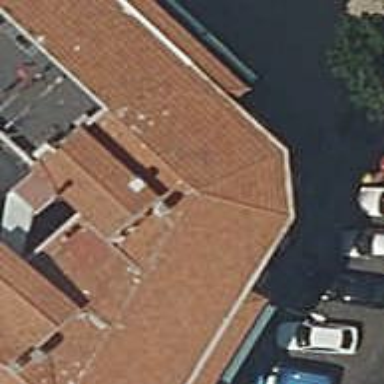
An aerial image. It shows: Pub.